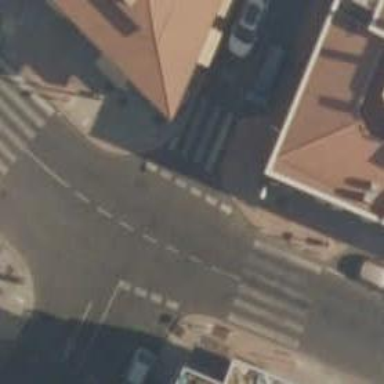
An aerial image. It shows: Uncontrolled zebra crossing on the road.